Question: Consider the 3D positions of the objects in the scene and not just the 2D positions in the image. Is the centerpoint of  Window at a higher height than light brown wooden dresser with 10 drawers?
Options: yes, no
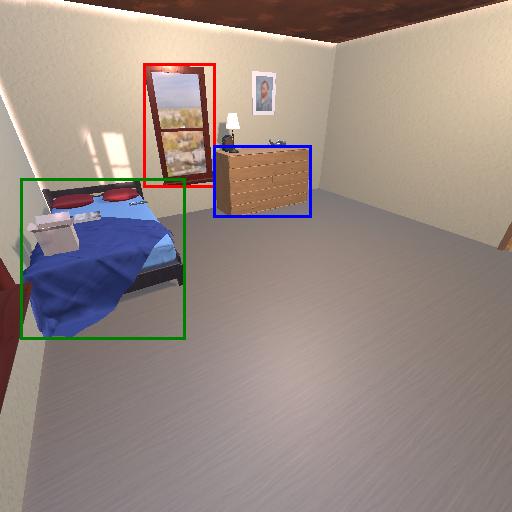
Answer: yes